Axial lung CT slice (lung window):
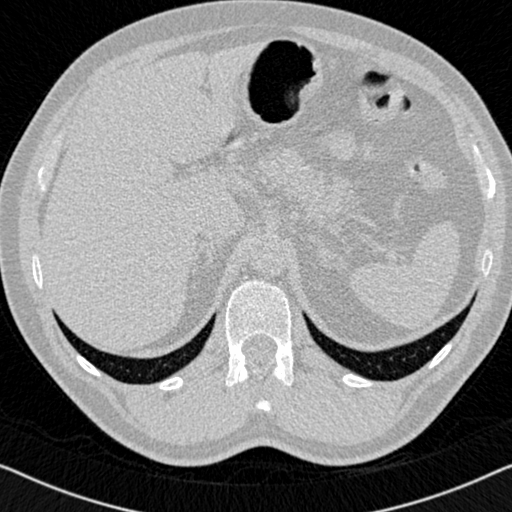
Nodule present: no